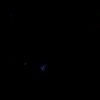
Label: space